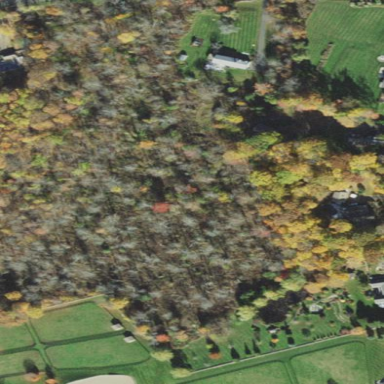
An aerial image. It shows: Existing Preserved Open Space in the woodland area.